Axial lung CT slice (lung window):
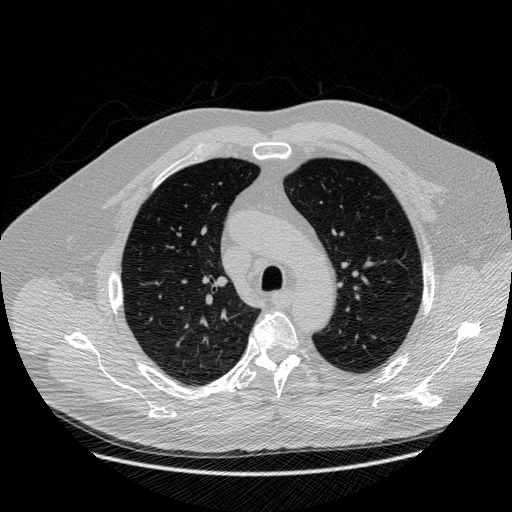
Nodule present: no